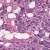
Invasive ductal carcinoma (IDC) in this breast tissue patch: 1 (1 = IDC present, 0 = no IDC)